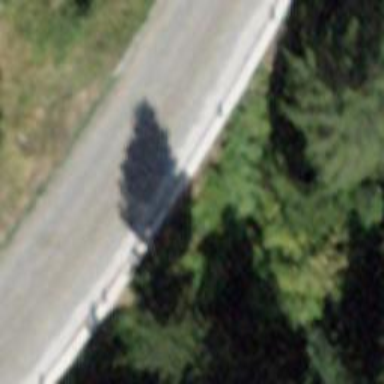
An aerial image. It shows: The primary highway has sett surface.